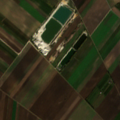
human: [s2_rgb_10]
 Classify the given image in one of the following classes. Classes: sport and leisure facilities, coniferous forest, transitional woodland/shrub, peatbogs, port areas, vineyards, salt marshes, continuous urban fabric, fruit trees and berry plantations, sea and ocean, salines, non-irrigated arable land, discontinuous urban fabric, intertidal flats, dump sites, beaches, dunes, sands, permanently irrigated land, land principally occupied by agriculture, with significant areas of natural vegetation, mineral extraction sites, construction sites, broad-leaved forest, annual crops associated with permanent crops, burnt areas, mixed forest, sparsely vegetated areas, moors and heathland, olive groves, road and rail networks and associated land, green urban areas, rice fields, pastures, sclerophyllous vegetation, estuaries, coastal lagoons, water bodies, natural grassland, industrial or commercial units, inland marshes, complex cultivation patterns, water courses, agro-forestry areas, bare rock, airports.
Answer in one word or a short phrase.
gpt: non-irrigated arable land, vineyards